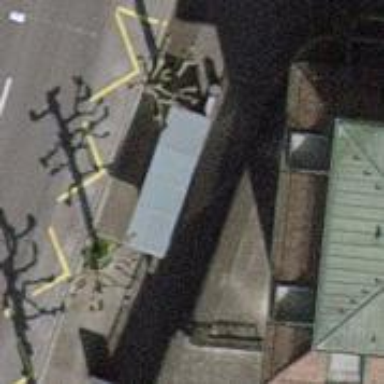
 serving as platform for public transportation."